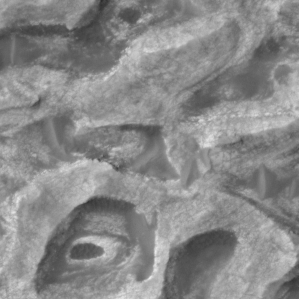
Label: non_frost